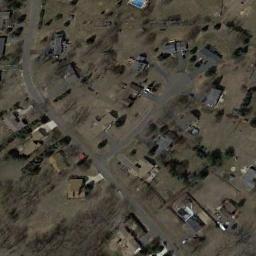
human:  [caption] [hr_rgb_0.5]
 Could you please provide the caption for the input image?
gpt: There are many buildings of different shapes and sizes in medium residential area .

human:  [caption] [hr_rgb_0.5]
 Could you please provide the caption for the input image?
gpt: The medium residential is on the bare land next to the road .

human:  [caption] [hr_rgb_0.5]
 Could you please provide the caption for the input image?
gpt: The medium residential area has lots of houses along the roads .

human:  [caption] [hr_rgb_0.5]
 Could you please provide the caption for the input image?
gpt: There are several roads next to the medium-sized residential area .

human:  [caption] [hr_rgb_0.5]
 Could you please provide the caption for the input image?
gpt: There are many brown buildings on brown lawns on the medium residential area .